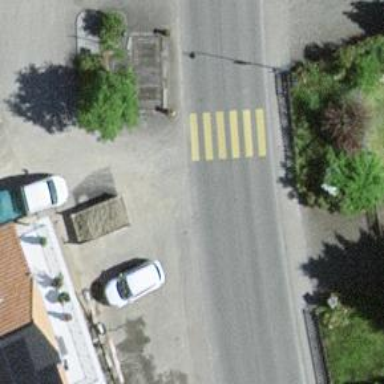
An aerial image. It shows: Marked crossing on the road.